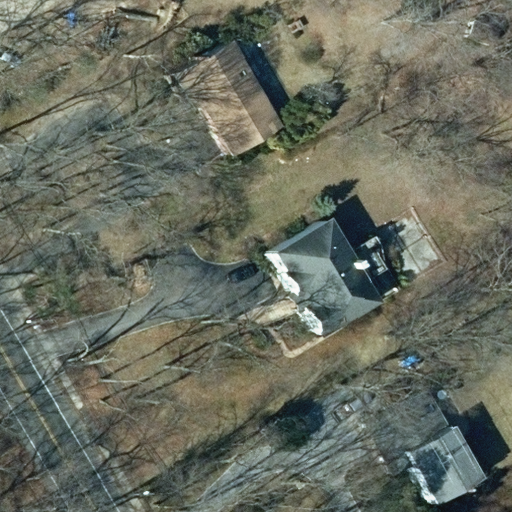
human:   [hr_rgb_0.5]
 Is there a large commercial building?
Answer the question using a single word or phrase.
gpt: no

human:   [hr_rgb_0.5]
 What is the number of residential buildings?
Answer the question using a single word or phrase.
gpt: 3

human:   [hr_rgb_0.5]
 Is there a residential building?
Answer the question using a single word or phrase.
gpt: yes

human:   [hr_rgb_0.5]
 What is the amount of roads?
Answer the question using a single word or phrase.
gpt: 1

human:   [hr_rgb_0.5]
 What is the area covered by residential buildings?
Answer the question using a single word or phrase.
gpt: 896m2

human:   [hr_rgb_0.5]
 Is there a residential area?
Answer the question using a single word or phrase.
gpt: yes

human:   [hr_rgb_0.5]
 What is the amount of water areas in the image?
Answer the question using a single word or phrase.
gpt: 0

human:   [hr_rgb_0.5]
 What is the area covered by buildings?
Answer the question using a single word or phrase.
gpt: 896m2

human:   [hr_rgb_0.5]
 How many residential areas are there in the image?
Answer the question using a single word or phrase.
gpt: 1

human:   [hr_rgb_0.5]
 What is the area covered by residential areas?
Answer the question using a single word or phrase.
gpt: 10637m2

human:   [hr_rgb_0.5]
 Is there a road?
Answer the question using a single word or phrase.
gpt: yes

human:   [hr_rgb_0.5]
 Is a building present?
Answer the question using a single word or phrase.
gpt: yes

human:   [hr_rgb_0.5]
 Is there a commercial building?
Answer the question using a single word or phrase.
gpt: no

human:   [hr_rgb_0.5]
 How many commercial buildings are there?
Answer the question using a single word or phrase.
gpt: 0

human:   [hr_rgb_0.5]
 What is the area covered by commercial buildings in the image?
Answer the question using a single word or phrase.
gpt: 0m2

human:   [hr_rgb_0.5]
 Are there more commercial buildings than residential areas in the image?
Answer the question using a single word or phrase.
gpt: no

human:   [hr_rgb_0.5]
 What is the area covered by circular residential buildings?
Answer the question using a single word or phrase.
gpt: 0m2

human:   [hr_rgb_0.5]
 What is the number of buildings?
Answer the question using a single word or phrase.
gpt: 3

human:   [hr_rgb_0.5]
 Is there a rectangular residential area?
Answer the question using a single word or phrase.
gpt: yes

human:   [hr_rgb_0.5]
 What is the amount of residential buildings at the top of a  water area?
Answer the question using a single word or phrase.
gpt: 0

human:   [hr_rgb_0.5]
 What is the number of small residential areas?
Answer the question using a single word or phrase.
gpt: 0

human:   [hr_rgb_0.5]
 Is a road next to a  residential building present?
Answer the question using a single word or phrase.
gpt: yes

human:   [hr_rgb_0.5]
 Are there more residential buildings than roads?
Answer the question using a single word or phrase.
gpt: yes

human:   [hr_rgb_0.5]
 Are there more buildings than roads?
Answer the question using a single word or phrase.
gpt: yes

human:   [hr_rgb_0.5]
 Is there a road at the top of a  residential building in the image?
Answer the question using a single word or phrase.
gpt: no

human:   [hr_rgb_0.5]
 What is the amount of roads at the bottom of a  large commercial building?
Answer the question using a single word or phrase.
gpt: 0

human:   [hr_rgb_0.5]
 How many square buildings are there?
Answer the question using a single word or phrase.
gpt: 0

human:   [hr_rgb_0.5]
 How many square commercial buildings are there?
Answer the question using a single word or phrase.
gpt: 0

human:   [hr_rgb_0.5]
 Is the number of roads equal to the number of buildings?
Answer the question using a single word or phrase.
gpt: no

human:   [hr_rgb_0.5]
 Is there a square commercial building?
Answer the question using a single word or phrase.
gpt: no

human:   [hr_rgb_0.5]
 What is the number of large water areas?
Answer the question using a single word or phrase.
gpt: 0

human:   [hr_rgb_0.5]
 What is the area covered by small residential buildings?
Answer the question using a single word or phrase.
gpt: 0m2

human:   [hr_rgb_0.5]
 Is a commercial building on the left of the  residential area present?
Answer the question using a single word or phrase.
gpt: no

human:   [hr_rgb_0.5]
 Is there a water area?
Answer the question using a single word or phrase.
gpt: no

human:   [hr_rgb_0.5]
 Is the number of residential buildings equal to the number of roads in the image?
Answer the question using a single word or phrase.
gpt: no

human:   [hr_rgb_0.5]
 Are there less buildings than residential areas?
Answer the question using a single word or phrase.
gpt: no

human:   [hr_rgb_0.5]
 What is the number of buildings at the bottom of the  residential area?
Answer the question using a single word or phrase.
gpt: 3

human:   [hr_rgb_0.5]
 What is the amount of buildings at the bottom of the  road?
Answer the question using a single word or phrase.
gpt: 0

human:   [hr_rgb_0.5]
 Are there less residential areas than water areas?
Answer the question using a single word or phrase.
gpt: no

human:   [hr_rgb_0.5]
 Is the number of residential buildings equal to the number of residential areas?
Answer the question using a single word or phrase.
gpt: no

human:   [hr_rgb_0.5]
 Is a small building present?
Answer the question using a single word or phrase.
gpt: no

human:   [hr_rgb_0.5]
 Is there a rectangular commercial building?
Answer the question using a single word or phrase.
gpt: no

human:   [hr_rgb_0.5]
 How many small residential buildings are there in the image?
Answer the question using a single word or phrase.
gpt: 0

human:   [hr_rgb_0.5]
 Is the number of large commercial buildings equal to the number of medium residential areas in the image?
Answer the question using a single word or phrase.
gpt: yes

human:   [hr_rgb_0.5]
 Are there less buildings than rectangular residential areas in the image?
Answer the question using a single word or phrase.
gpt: no

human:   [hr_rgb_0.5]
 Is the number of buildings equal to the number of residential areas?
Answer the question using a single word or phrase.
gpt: no

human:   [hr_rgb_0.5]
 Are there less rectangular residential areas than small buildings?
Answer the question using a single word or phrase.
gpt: no

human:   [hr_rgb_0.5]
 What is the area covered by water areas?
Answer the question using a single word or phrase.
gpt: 0m2

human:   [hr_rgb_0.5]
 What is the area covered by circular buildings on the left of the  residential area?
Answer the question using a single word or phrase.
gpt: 0m2

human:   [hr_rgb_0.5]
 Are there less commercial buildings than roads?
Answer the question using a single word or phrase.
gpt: yes

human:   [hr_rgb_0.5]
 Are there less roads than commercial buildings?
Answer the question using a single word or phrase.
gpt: no

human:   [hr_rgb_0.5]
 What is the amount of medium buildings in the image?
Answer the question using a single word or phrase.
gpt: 3

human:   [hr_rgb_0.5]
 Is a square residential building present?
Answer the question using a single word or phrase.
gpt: no

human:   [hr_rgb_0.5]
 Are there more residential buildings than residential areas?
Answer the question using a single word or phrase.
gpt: yes

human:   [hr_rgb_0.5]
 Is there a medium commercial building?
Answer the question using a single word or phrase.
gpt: no

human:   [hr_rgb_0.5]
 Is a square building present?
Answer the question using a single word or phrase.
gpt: no

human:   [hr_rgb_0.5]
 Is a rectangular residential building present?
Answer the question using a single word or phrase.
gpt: yes

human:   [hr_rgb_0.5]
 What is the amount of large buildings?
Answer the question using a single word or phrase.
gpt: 0

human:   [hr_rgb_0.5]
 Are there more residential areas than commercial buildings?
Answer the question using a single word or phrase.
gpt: yes

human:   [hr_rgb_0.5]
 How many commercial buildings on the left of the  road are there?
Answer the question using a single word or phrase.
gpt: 0

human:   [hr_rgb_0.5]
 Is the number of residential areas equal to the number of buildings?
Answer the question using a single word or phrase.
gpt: no

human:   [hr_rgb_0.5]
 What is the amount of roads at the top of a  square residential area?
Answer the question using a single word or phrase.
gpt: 0

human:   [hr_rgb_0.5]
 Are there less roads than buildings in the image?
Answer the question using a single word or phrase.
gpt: yes

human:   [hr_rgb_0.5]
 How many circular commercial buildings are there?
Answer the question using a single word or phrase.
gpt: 0